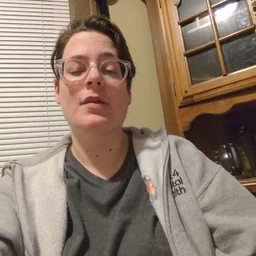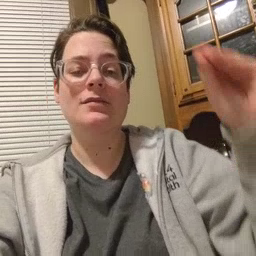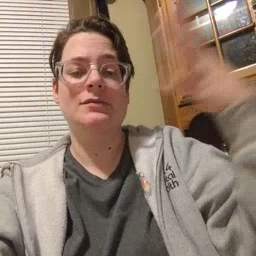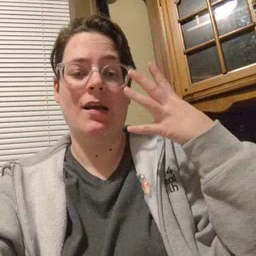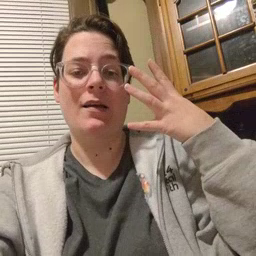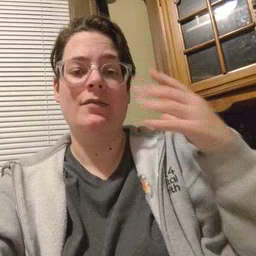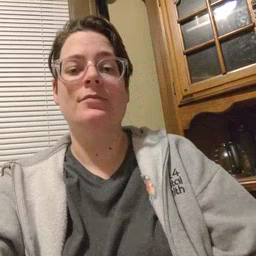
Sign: sun